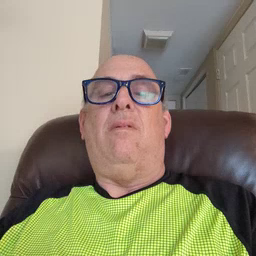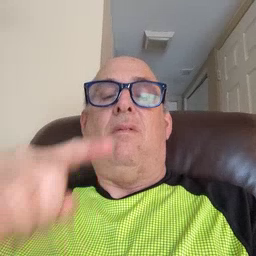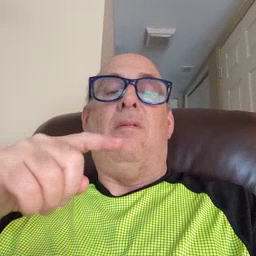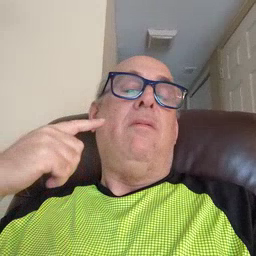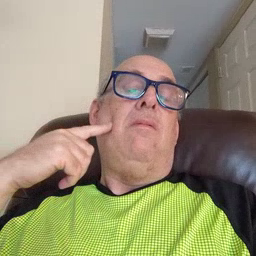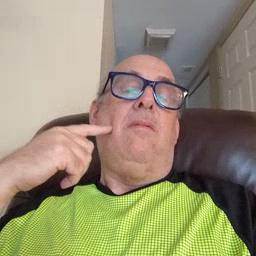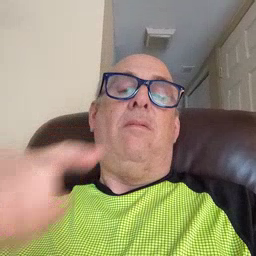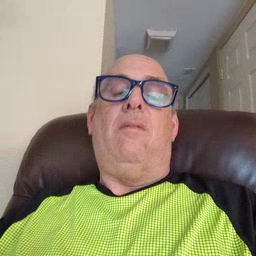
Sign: cheek